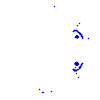
Particle: electron